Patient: sex F, age 43
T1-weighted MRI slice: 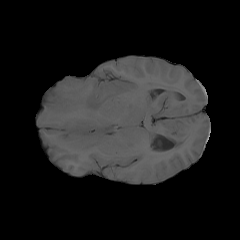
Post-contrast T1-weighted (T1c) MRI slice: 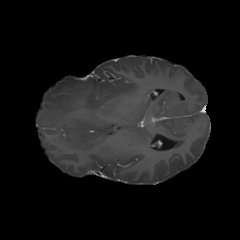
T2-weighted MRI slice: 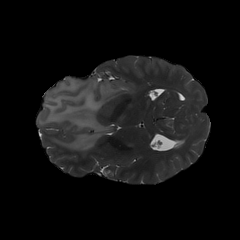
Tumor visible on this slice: yes
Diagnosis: Astrocytoma, IDH-mutant
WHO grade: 3